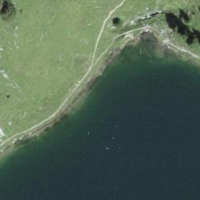
EUNIS habitat code: 14
Species observed at this site:
Saxifraga paniculata